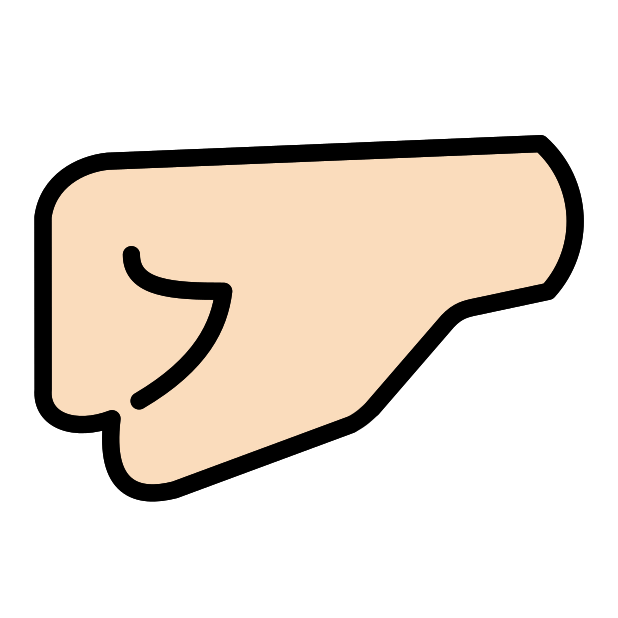
left-facing fist: light skin tone